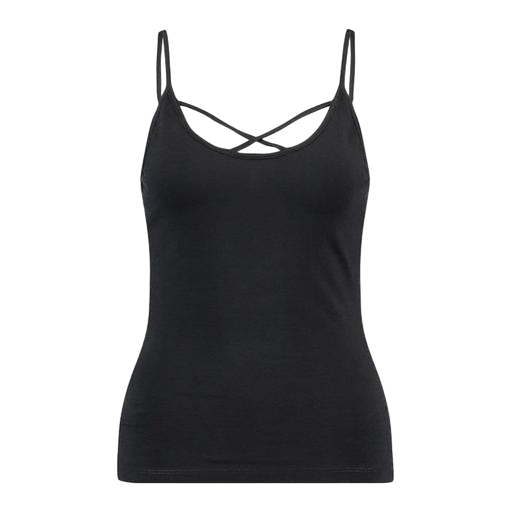
black cross-back vest, black cross strap tank, black strappy tank top, white background